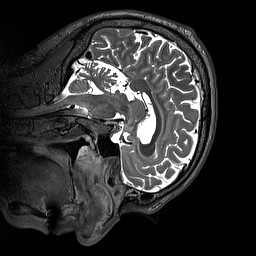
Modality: T2w
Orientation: sagittal
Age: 56
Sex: male
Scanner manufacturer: siemens
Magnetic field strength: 3 T
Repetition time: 3.2 s
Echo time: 0.412 s